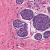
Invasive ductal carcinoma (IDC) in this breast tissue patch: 0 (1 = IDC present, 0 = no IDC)